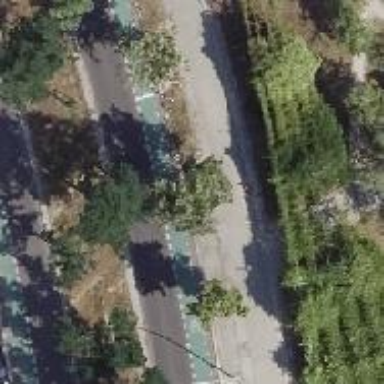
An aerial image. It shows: Secondary road with asphalt surface. There is green cycle lane alongside.